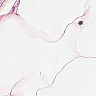
Metastatic tissue present: no